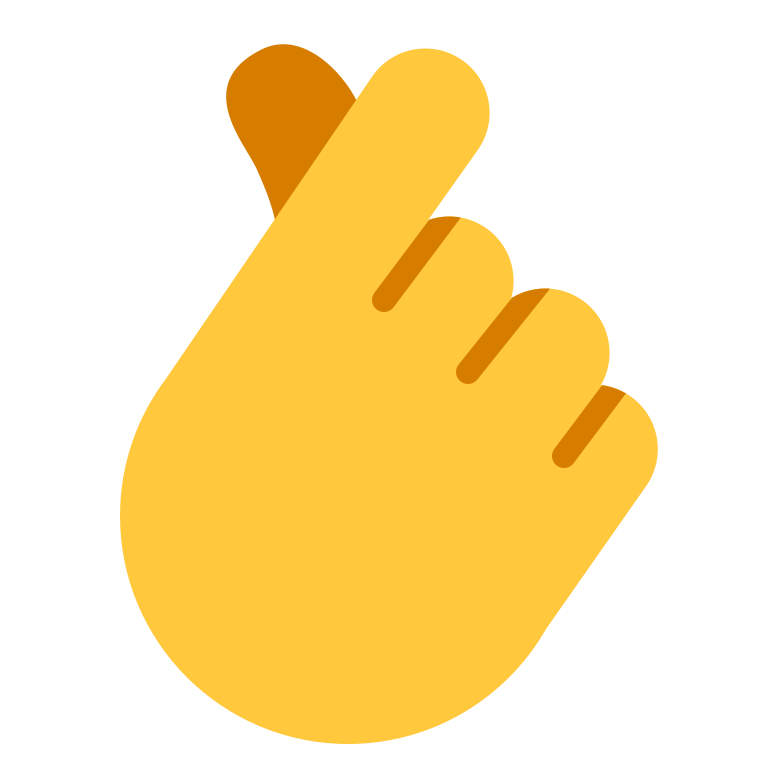
hand with index finger and thumb crossed flat default